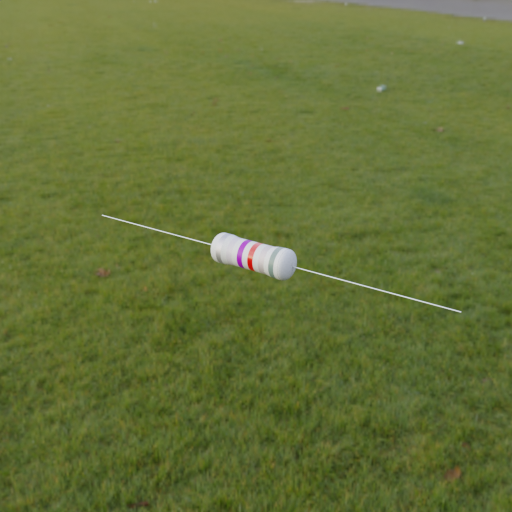
Resistor colour bands (in order): silver, silver, violet, red, silver, gray